Aerial crown-view tile of a tropical tree (Barro Colorado Island, Panama), acquired 20250217:
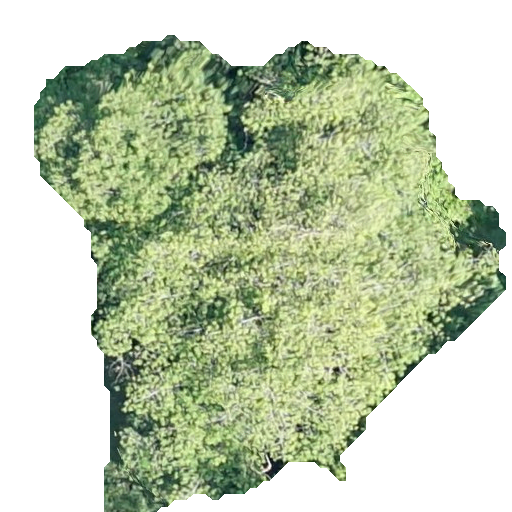
Species: Virola surinamensis
GBIF accepted scientific name: Virola surinamensis
Crown area: 223.791 m²